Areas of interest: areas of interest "Entertainment Venue"
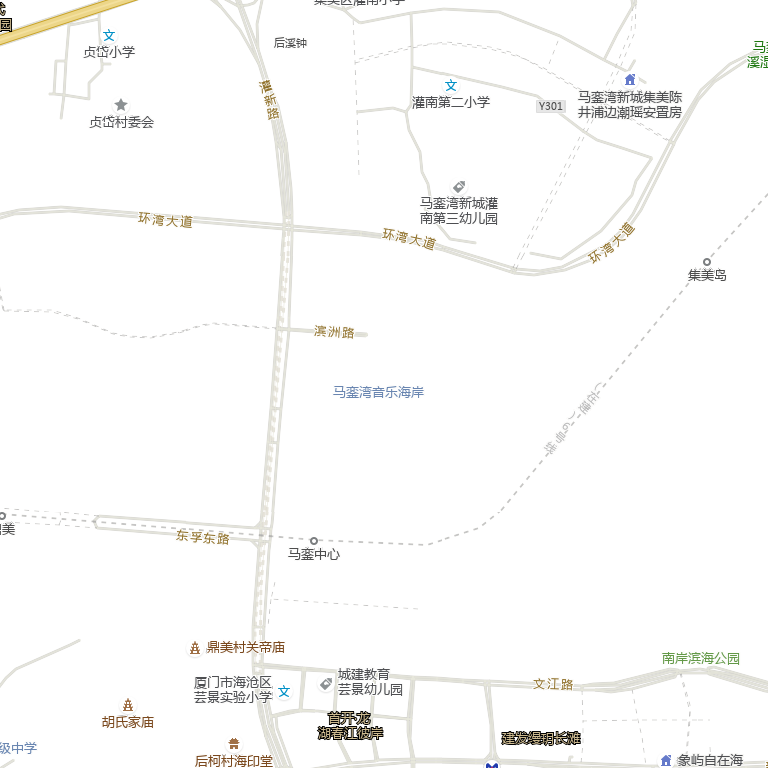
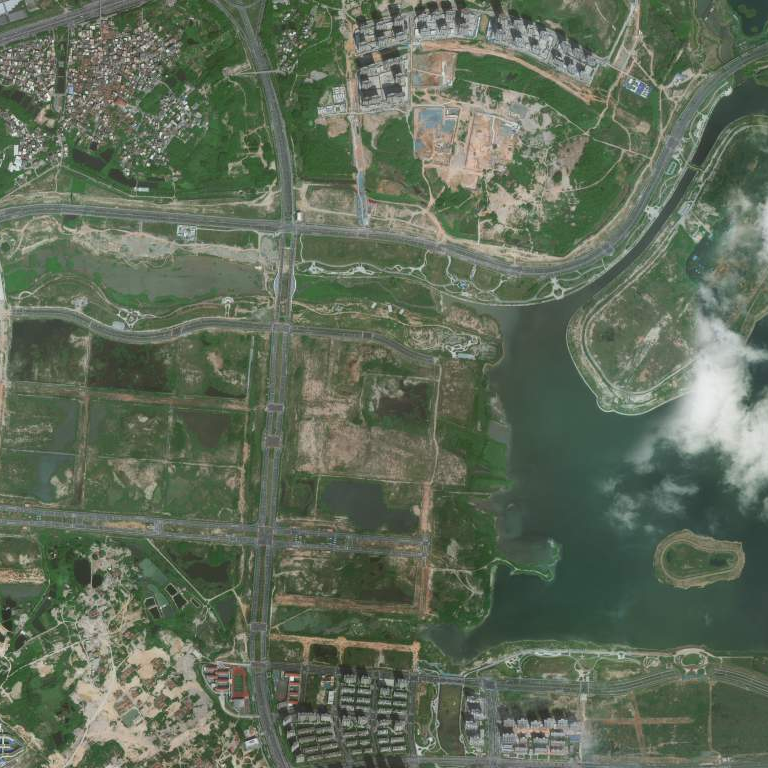